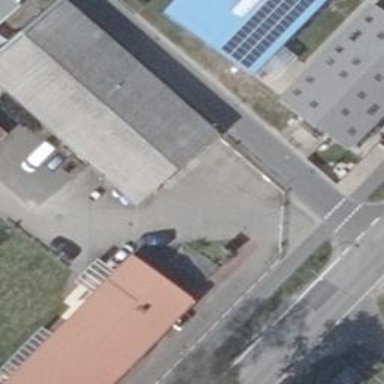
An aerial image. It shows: Car repair shop located in building.